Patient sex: F
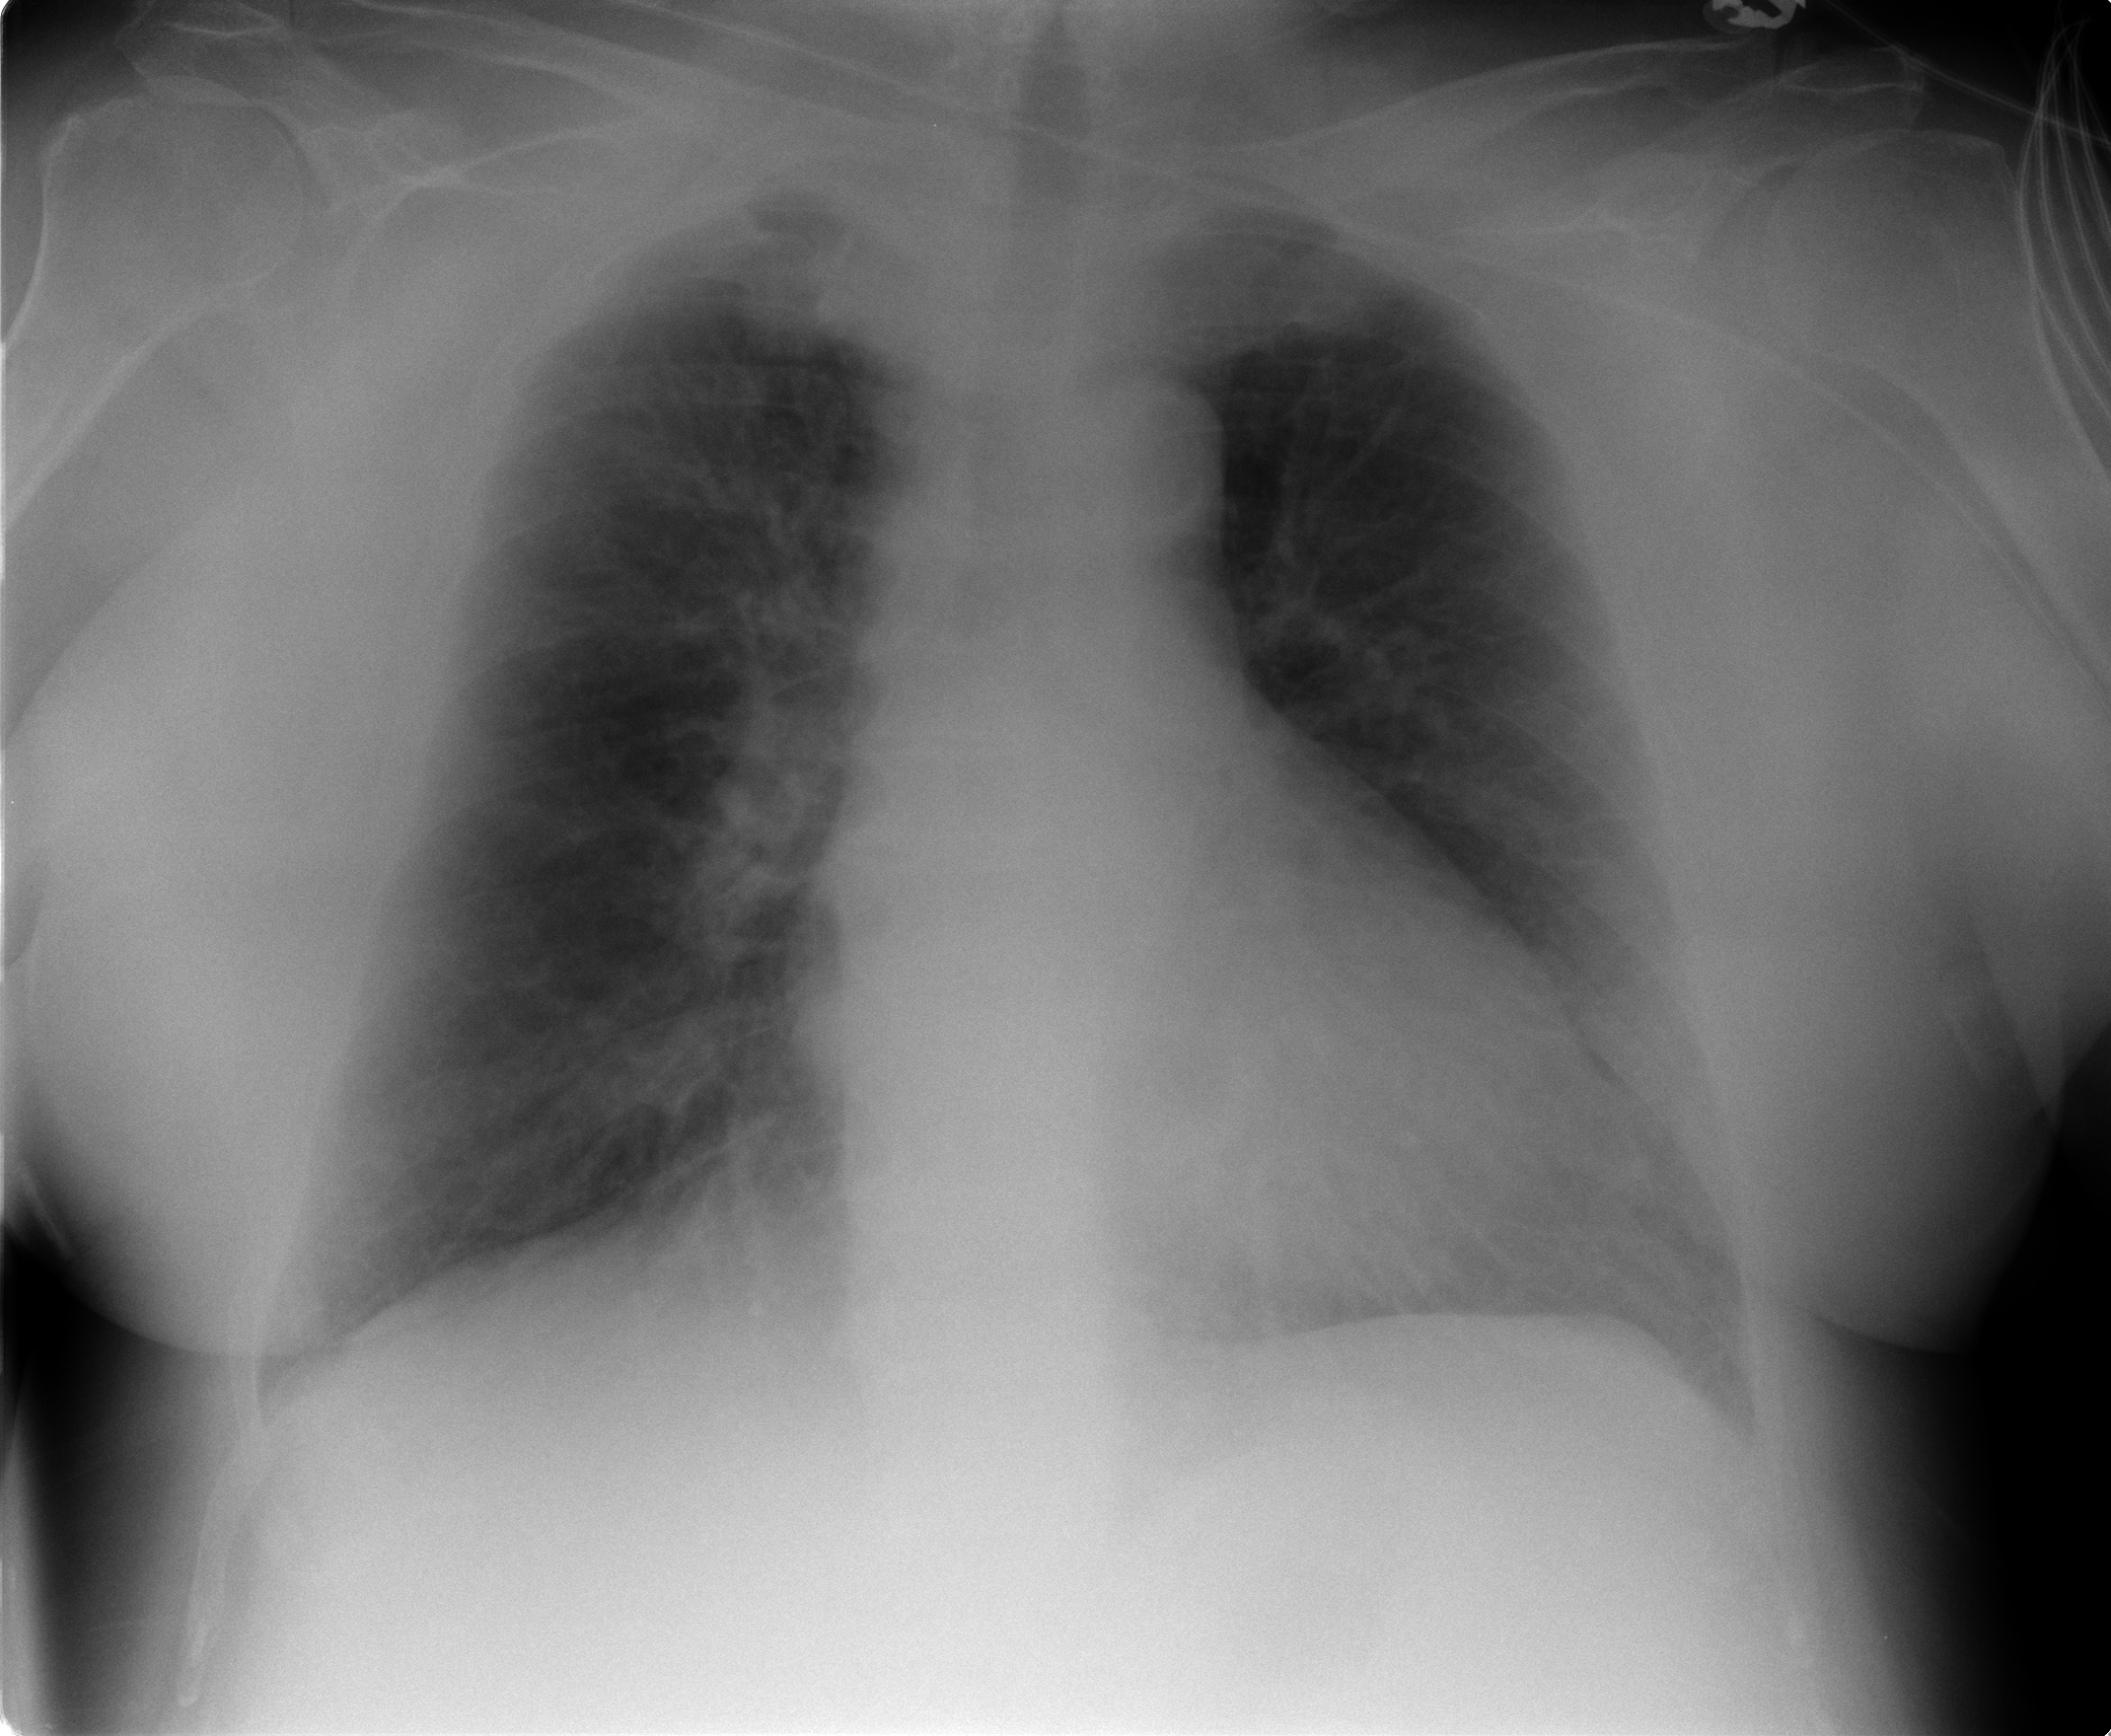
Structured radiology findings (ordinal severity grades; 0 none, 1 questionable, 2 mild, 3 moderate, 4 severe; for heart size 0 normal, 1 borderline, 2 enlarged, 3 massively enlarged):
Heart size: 2
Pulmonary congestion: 2
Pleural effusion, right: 0
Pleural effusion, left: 1
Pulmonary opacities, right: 0
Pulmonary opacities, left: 0
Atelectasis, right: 0
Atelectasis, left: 0